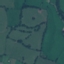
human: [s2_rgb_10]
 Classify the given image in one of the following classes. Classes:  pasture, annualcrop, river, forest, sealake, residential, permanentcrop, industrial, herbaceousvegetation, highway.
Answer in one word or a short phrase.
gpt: Pasture